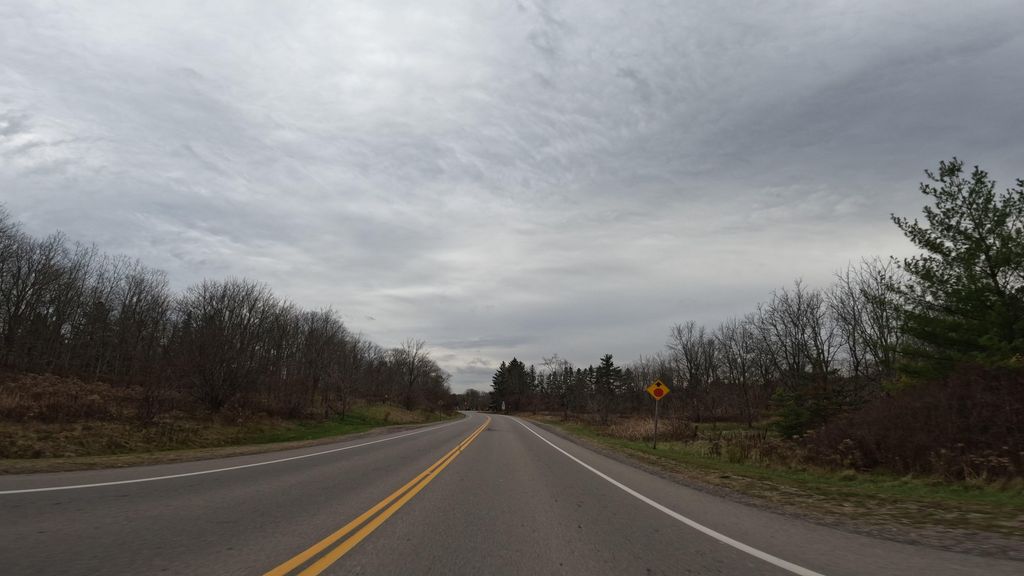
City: hamilton